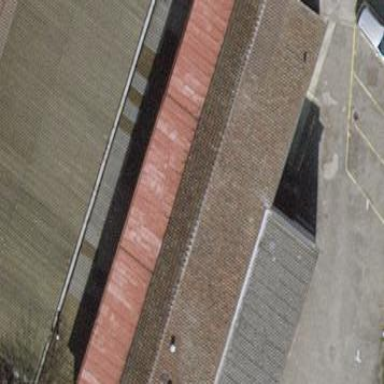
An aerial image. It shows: Warehouse building.